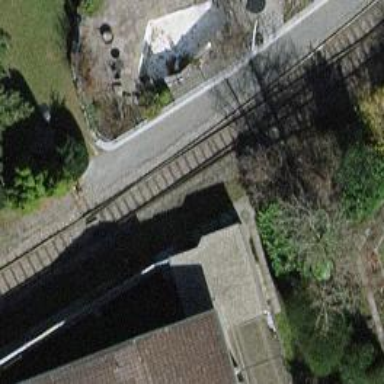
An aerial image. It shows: Railway switch.